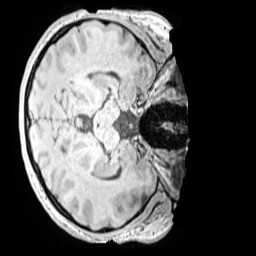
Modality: MP2RAGE
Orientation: axial
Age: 13
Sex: female
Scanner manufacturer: siemens
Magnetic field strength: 3 T
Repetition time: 4 s
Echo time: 0.00299 s